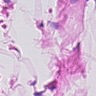
Metastatic tissue present: no